Question: I recently came across with a really strange campaign on the Internet (<URL> in which CocaCola is giving away .ws domains that contains emoticons:

How is this possible? I know you can register domains with accents or other latin characters, but emoticons?
And most important: how can I visit these kind of websites from my phone or PC if there's no such character on my keyboard?
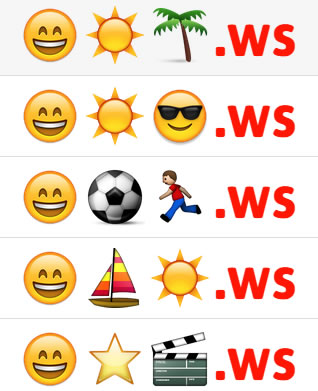
Answer: One can map these emoticons to some character sequences or Unicode characters and make an <URL> - these can contain any Unicode characters.
Hints to which characters/sequences these particular emoticons are mapped to and how to open these names can be found in the <URL>:
> 4) <...> To register www..ws must access and complete the information required in the various lines.
Which means, these are single Unicode characters
> 5) service is only available for mobile devices.6) The service requires that your mobile has enabled emojis function for it to work.
Which means, you need a function to enter <URL> instead, but that's a total PINA to compose by hand.